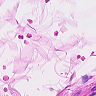
Metastatic tissue present: no